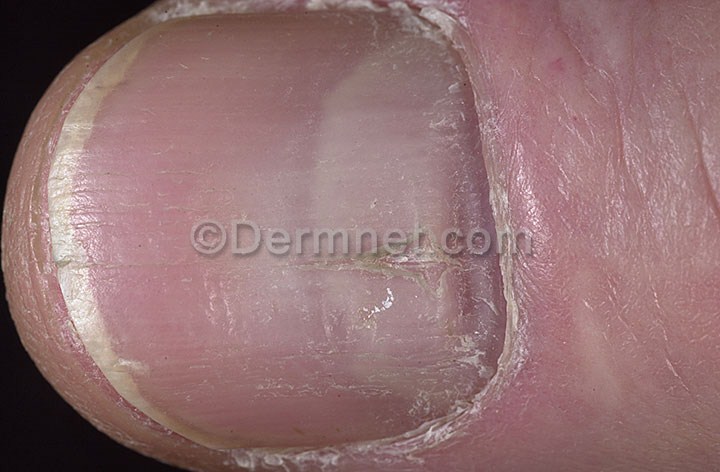
Disease: Nail Fungus and other Nail Disease